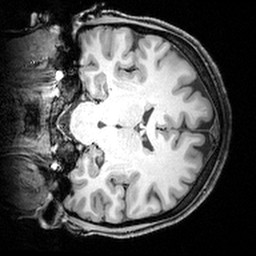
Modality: T1w
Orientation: coronal
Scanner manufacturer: siemens
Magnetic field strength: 3 T
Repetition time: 1.9 s
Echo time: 0.00397 s